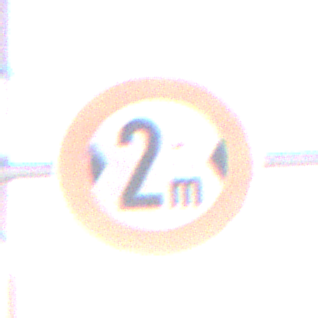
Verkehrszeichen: TatsaechlicheBreite2
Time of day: MorningAfternoon
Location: Outdoor (Suburban)
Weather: PartlyCloudy
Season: NotSpecified
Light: Natural